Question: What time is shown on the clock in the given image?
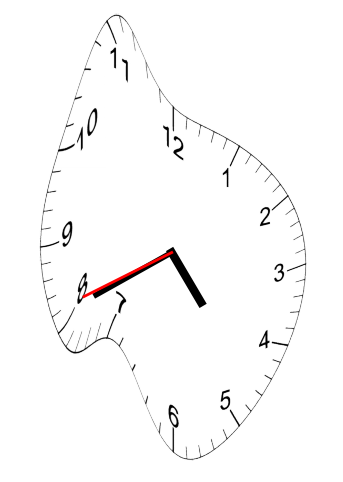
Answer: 04:40:41